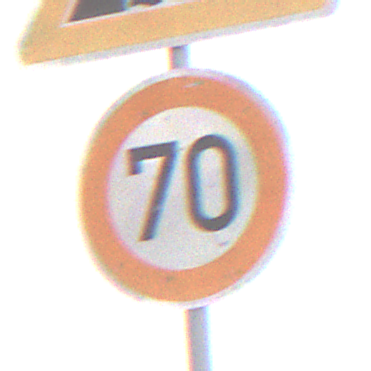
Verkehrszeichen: Geschwindigkeit70
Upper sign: BeweglicheBruecke
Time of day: Midday
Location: Outdoor (RoadRail)
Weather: Overcast
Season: NotSpecified
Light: Natural